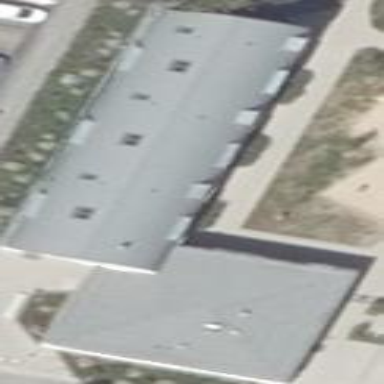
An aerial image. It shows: Kindergarten with round-shaped roof.